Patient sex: F
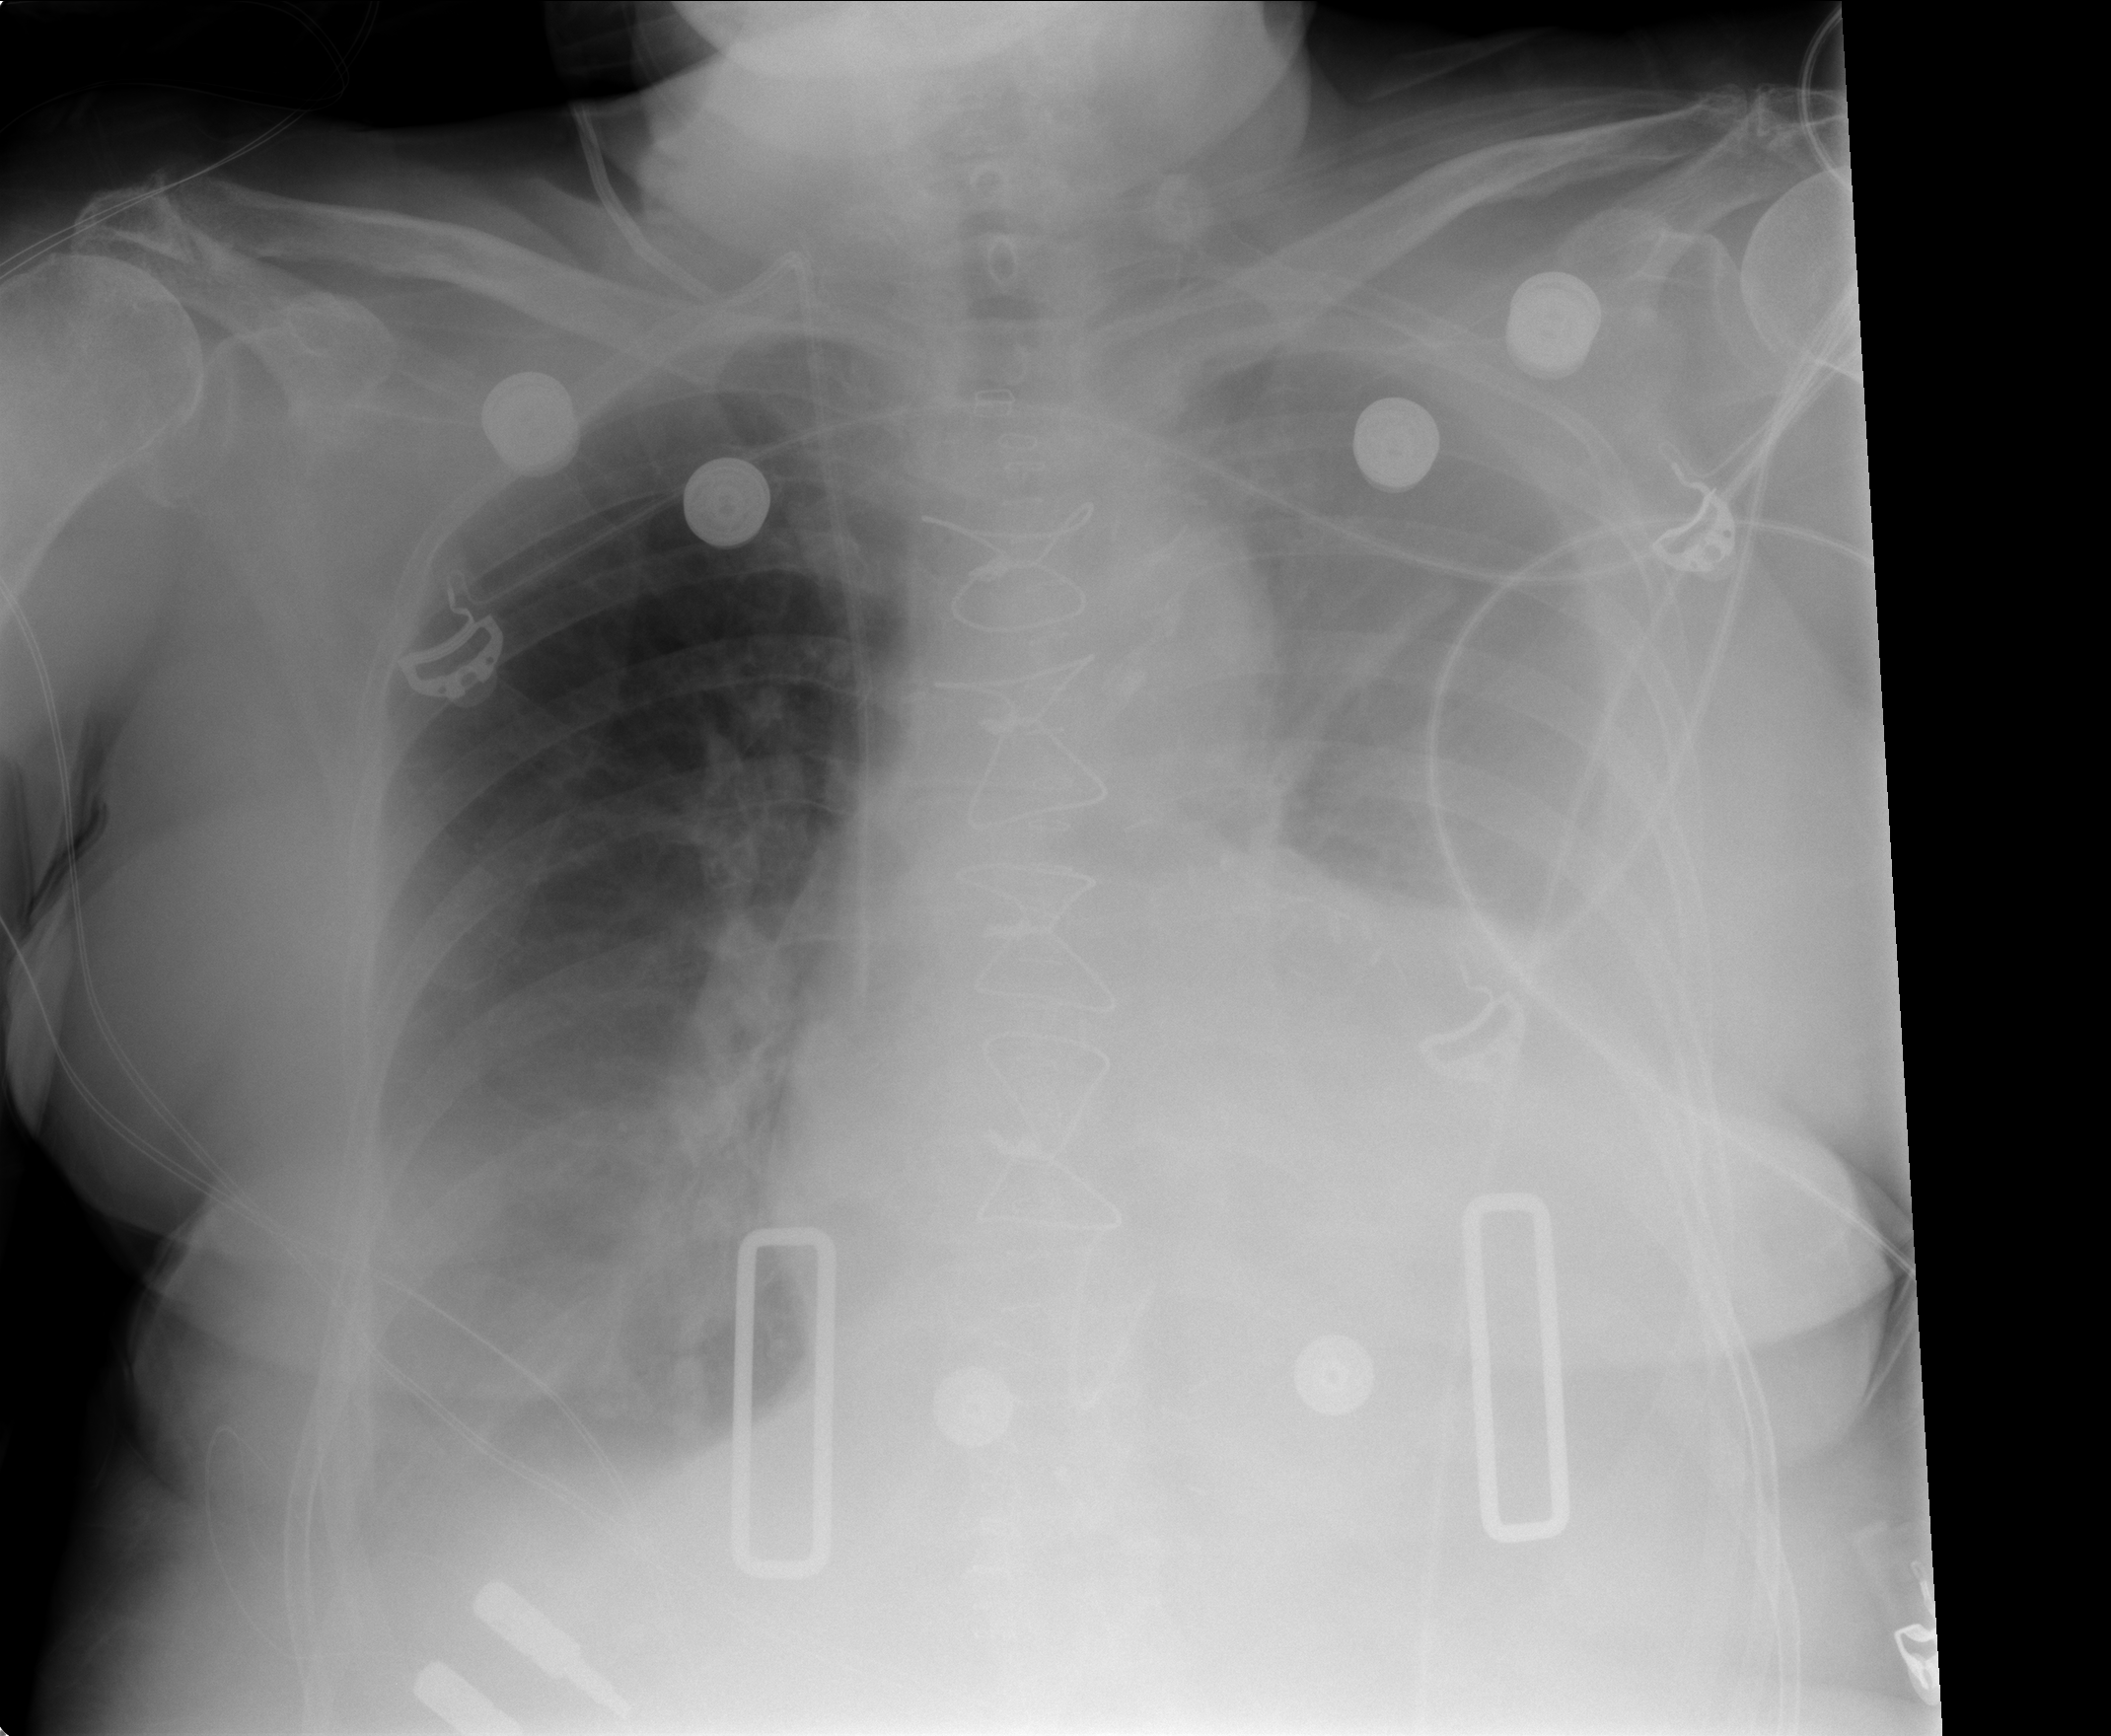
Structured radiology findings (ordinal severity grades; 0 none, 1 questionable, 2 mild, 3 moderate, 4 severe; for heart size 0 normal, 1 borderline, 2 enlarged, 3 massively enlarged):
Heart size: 2
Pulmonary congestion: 0
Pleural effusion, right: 2
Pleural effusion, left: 3
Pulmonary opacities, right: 2
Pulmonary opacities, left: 2
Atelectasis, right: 2
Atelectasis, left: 2